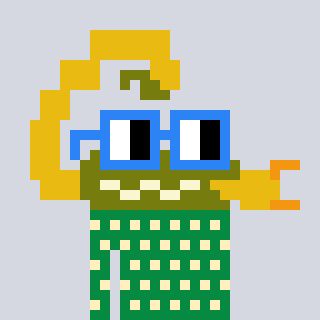
a pixel art character with square blue glasses, a scorpion-shaped head and a green-colored body on a cool background